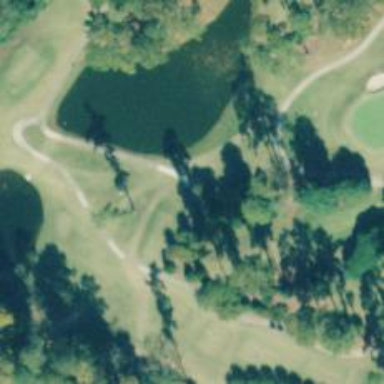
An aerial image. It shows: Path for both roads and golfers.